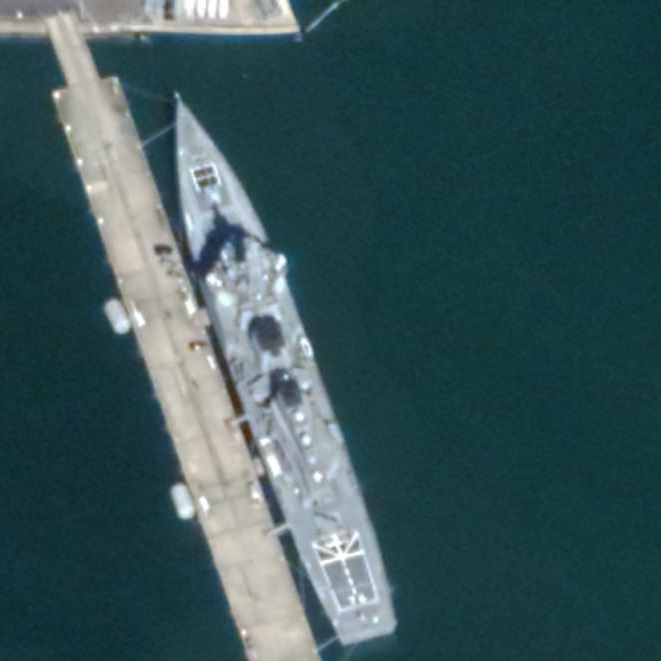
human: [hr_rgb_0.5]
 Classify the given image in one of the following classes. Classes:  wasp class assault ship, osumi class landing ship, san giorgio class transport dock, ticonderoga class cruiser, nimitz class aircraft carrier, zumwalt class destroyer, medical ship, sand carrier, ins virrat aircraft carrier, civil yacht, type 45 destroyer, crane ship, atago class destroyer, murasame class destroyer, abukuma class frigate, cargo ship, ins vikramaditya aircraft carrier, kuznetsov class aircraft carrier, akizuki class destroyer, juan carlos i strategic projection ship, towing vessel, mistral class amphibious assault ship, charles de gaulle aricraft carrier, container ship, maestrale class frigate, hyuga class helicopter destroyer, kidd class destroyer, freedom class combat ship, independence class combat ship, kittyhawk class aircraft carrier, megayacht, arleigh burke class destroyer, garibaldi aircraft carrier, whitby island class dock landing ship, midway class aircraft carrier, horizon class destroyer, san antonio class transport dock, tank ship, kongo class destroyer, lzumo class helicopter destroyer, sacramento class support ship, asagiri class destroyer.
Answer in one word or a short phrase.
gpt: Arleigh Burke class destroyer